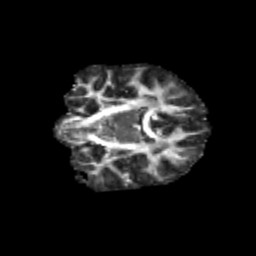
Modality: FA
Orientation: coronal
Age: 10
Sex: female
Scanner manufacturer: siemens
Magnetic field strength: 3 T
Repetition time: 3.8 s
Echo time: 0.07 s